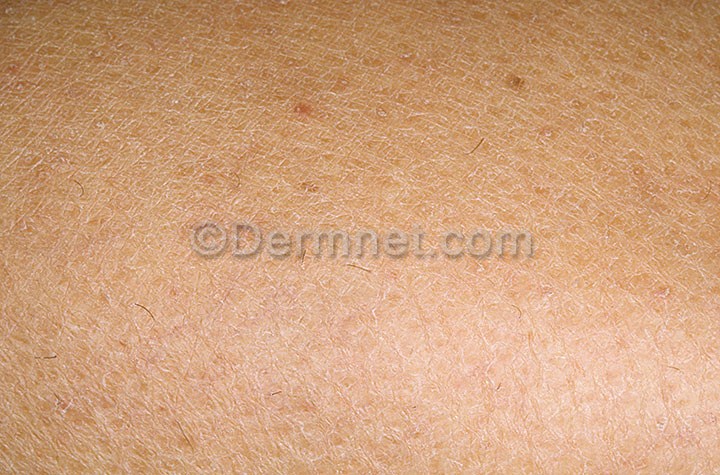
Disease: Atopic Dermatitis Photos